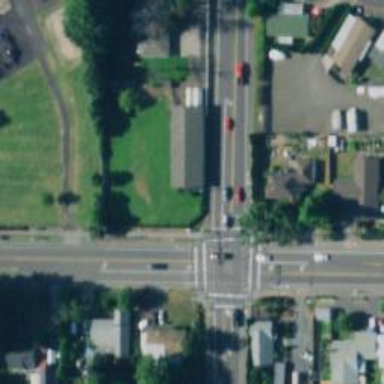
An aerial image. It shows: Solid stop line on the road marking.